RGB frame:
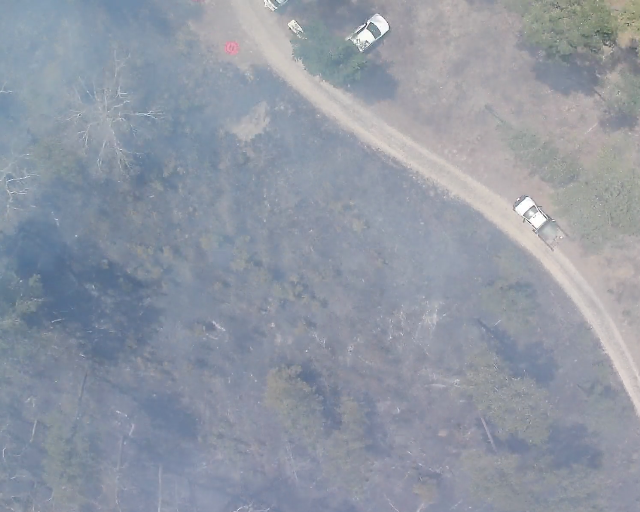
Thermal frame:
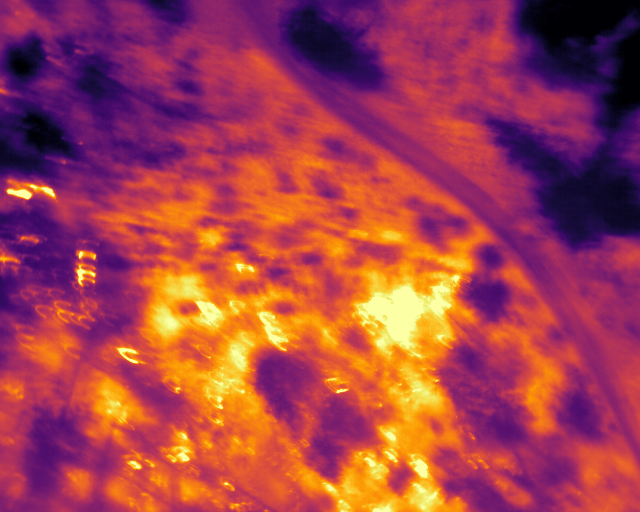
Captured: 2026-02-26 03:40:04
Pixels at or above 80 °C: 501 (fraction of frame: 0.001529)